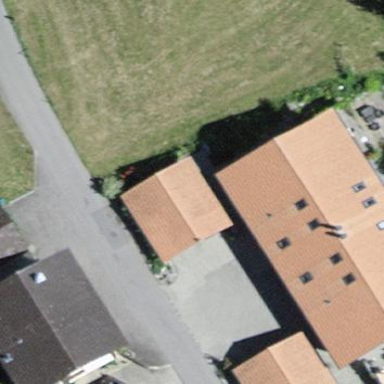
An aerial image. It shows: Residential building.